Field crop: maize
Growth stage: 2
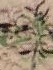
Species: atriplex